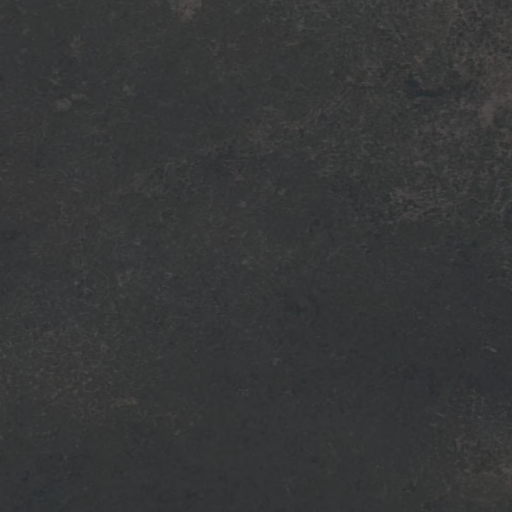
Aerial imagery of mountain in Hawaii named Nāpu‘uonā‘elemākule containing only unknown